Question:
In <URL>, it says the semicolon at the end of the line is unexpected. How so?
'''
alert('foo');
alert('bar');
'''
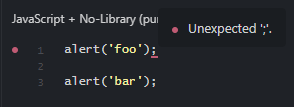
Answer: The first character is not actually a semicolon, it's a <URL>, 'U+037E' / '&#894;' / '&#x037E;' / '%CD%BE'
Greek question mark: ';'
Semicolon: ';'
The difference is barely noticeable though.
This works:
'''
alert('foo');
alert('bar');
'''